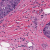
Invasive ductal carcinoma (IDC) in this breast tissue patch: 0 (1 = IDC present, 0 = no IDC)